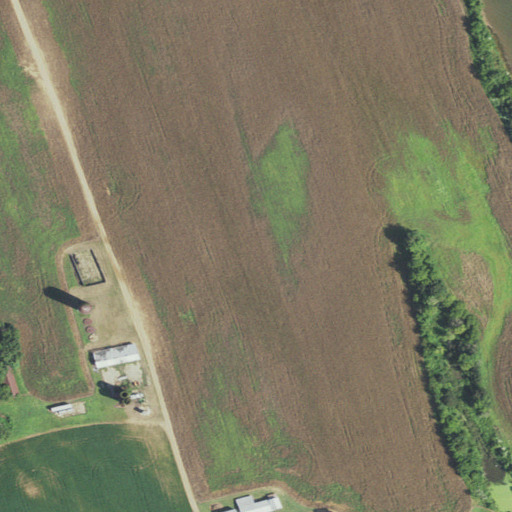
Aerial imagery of island in Virginia named Paynes Island containing cultivated crops, open development, low intensity development, medium intensity development, high intensity development, open water, and herbaceous wetlands